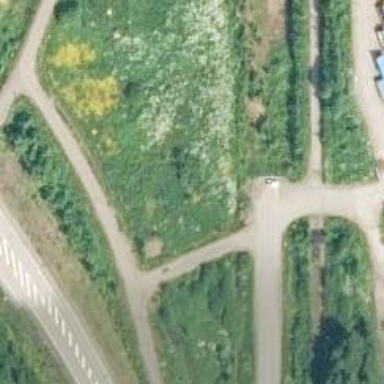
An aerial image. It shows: Asphalt cycleway.